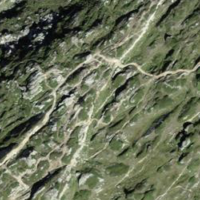
EUNIS habitat code: 43
Species observed at this site:
Kalmia procumbens
Nucifraga caryocatactes
Campanula barbata
Viola calcarata
Corvus corax